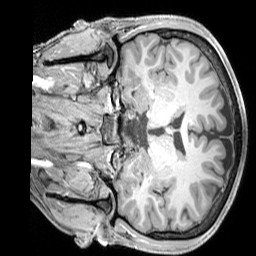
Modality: T1w
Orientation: coronal
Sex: male
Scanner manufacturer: siemens
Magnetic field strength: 3 T
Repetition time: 2.3 s
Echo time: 0.00226 s